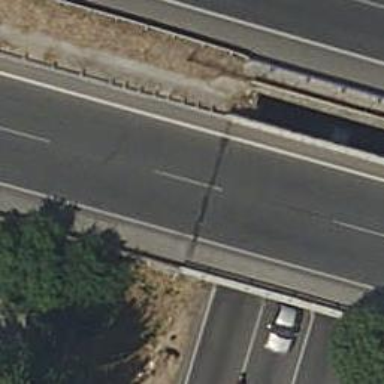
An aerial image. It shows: Sidewalk made of paving stones passing through tunnel.